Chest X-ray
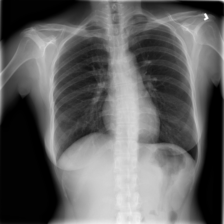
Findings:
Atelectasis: negative
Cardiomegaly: negative
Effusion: negative
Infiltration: negative
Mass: negative
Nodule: negative
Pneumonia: negative
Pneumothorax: negative
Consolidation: negative
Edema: negative
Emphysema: negative
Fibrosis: negative
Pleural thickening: negative
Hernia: negative